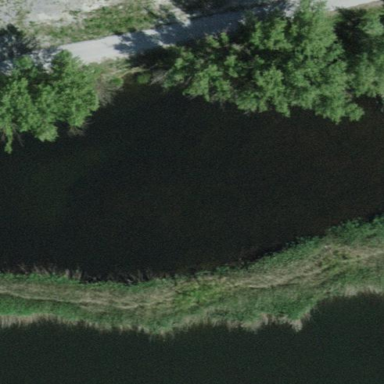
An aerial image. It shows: Pond surrounded by natural water.